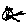
Label: cat